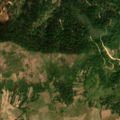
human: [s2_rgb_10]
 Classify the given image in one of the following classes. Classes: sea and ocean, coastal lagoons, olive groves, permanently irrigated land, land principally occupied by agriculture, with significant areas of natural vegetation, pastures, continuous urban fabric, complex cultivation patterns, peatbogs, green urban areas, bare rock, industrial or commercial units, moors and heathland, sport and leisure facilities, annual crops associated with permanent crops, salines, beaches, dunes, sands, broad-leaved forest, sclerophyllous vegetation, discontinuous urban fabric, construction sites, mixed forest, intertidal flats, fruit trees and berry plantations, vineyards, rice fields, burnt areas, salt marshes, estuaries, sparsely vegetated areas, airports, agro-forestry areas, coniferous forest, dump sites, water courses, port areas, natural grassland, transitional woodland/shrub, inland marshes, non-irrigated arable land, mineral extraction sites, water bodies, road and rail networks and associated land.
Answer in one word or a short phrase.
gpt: land principally occupied by agriculture, with significant areas of natural vegetation, broad-leaved forest, natural grassland, transitional woodland/shrub